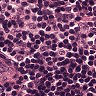
Metastatic tissue present: no